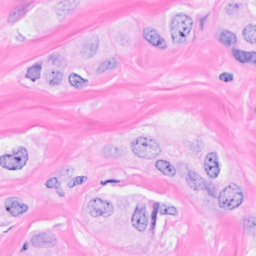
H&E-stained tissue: Breast